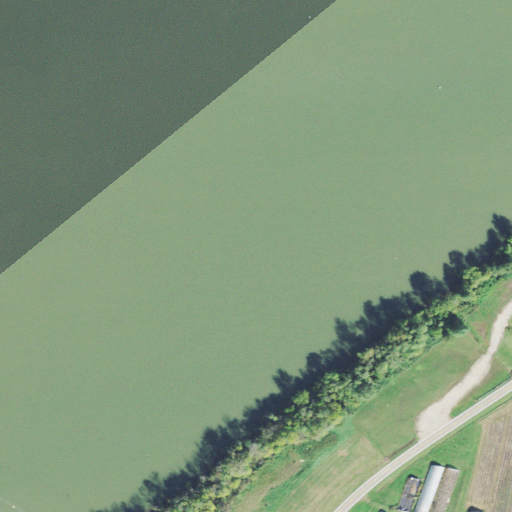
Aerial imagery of bar in Ohio named Weaver Bar containing open water, pasture, deciduous forest, open development, medium intensity development, low intensity development, mixed forest, and herbaceous wetlands